Question: According to the <URL>, I can add errors manually:
> add errors(errors) | Adds errors to form, given an array errors
(I want to use this feature because I submit my form via AJAX, do server-side validation, then want to display the results.)
I tried the following code:
'''
$('#my-form').form("add errors", [ 'error' ]);
$('#my-form').form("validate form");
'''
I get this contradictory output from the console when calling the above methods, and the form validates as successful when it obviously shouldn't.

Any idea?
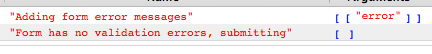
Answer: The developer confirmed this was a bug on GitHub:
<URL>